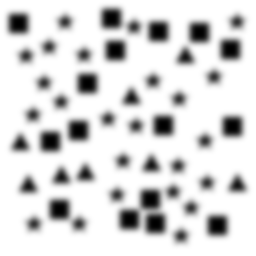
Squares: 16
Triangles: 8
Stars: 24
Total shapes: 48